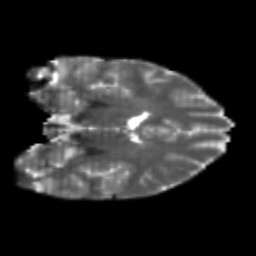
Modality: T2w
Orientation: coronal
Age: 22
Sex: male
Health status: healthy
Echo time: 0.074 s